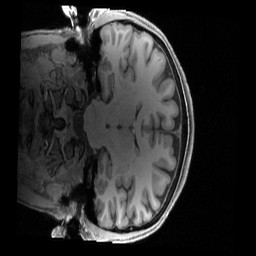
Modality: T1w
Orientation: coronal
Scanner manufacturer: siemens
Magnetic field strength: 3 T
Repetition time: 2.4 s
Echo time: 0.00222 s